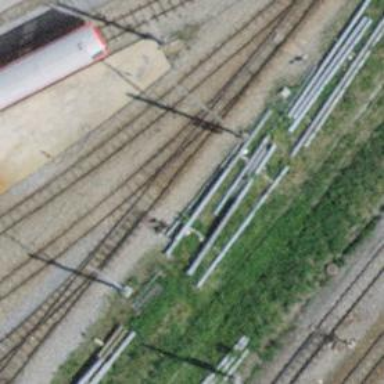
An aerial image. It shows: Railway switch.